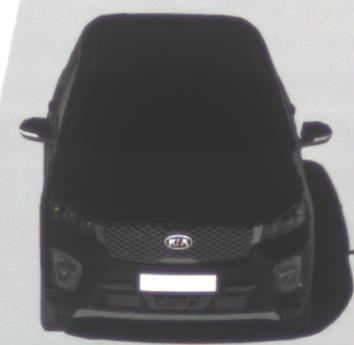
Make: KIA
Model: Sorento 2.2 CRDi
Detailed model: Sorento (UM)
Model produced from: 2015/03
Model produced until: 2017/10
Doors: 5
Color: black
Road condition: dry road
Daytime: morning or afternoon
Contrast: high contrast